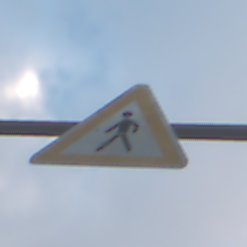
Verkehrszeichen: FussgaengerRechts
Umgebung: Outdoor, Nature
Tageszeit: SunriseSunset
Wetter: PartlyCloudy
Licht: Natural
Jahreszeit: NotSpecified
Kontrast: LowContrast